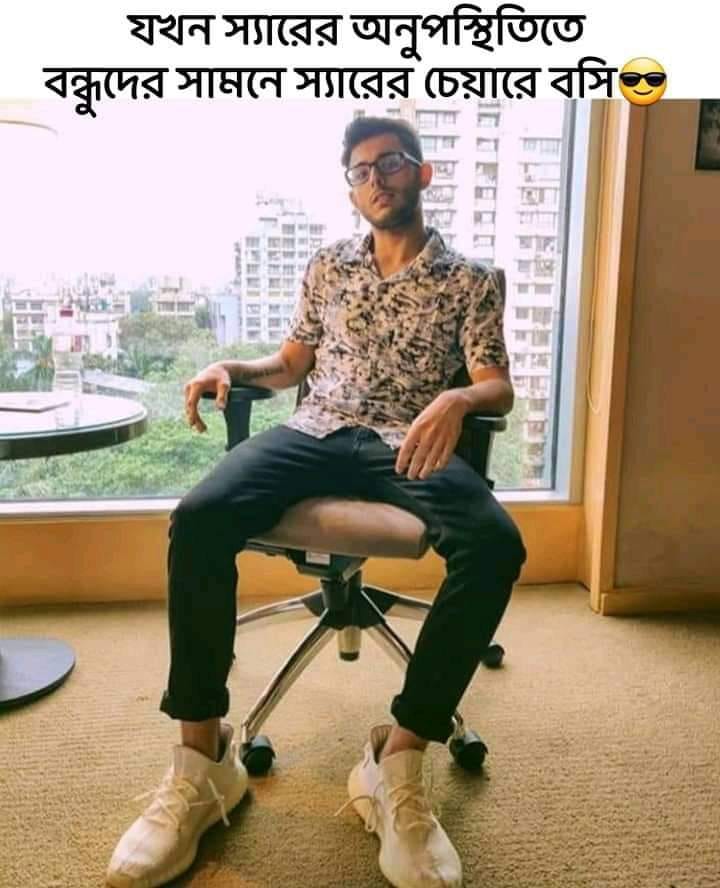
Caption: যখন স্যারের অনুপস্থিতিতে বন্ধুদের সামনে স্যারের চেয়ারে বসি
Label: non-hate